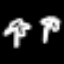
Label: palm tree